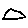
Label: triangle